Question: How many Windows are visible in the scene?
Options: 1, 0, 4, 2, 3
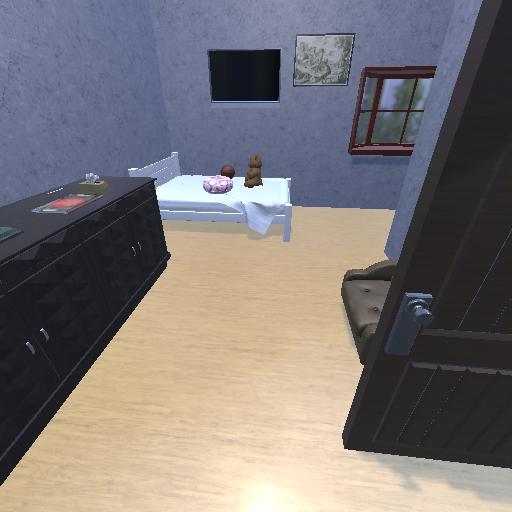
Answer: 1